Question: I have an 'asp:Panel' that contains dynamically added user address buttons. What I'm trying to do is add a CssClass to the 2nd, 3rd & nth buttons . I want the first button to stay put and any subsequent buttons to get the CssClass that simply adds a small amount of padding to the left side, but only if they're not the first button.
Here's my pseudo-code for what I'm trying to do:
'''
if (user.address.Count > 1)
{
foreach (UserAddress ua in user.addresses)
{
// Where the buttons are not the first button
btnAddress.CssClass += " AddressButtonSpacing";
}
}
'''
It's the Where part that I'm having trouble with, I'm not sure how to write that. How do I write "For every button in this panel that isn't the first one, add this CssClass"?
I don't want to just bulk add padding to the left or right of all the buttons because that would throw off where the first one is or mess with the little divider and the other buttons and I'm trying to avoid that.
I'm also using Bootstrap and I tried setting these on the panel:
'''
display: flex;
justify-content: space-between;
'''
because 'space-between' is exactly what I'm looking for, but it didn't work (I think because it's a panel and not a div?) Either that or 'space-between' only works on div's and not buttons, idk. And yes I'm aware that panel's render as div's, but it's still not working so I'm trying other things.
After the panel is a small divider followed by another set of (static) buttons:

All I want is a little space between, and only between, those buttons.
Does anyone have any suggestions?
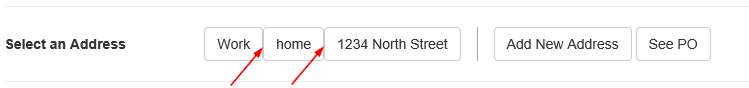
Answer: You could use <URL> for that.
'''
<asp:Panel ID="Panel1" runat="server" CssClass="ButtonContainer">
<asp:Button ID="Button1" runat="server" Text="Button" />
<asp:Button ID="Button2" runat="server" Text="Button" />
<asp:Button ID="Button3" runat="server" Text="Button" />
</asp:Panel>
<style>
.ButtonContainer input:not(:first-child) {
background-color: #ff0000;
margin-left: 25px;
}
</style>
'''
Yoy could always do a simple 'margin-right' if you do not mind the extra space after '1234 North Street'